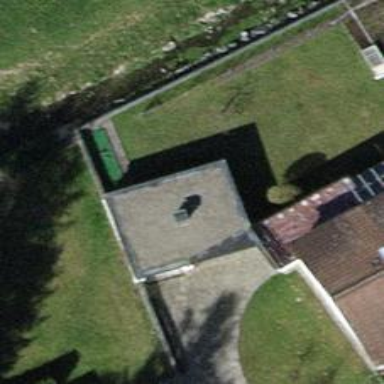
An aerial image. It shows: Garage.